Current action and preconditions to check: trajectory_clear

Your task: For each precondition in the list above, predict whether it will hold at this action.

Consider the current scene as observed from the mobile robot's camera, and analyze the predicted future states of all dynamic agents (e.g., people, animals, vehicles, or any moving entities) within the NEXT SECOND.

IMPORTANT: Only answer "very likely" if you are absolutely certain—based on strong, clear evidence—that a dynamic agent will violate the precondition in the predicted future state. Do NOT answer "very likely" for unlikely, ambiguous, or low-probability risks.

Ask yourself for each precondition: Is there a high probability, with clear and convincing evidence, that the predicted future states of any dynamic agent will interfere with the predicted future state of the currently executing action within the NEXT SECOND, causing that precondition to fail?

Assess the risk level based on these predictions. Use "likely" or "very likely" if motions create a clear risk of interference.

Use "neutral" or "improbable" if agents are nearby but their predicted paths are clearly diverging or non-conflicting.

Failure Risk Categories: "very improbable", "improbable", "neutral", "likely", "very likely"

Answer Format: Output ONLY the probability_of_failure value from these categories: "very improbable", "improbable", "neutral", "likely", "very likely"

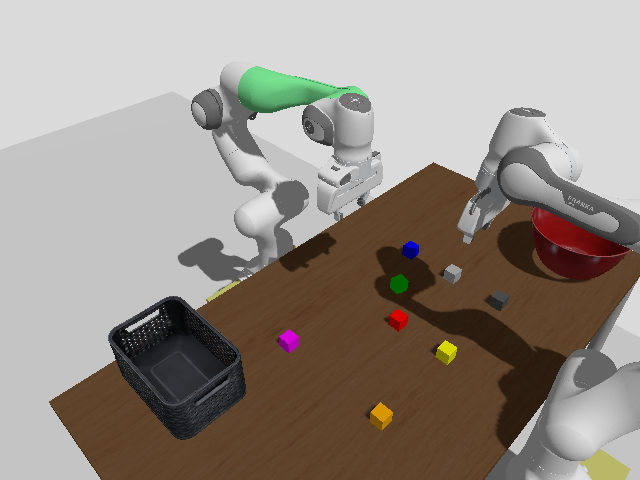

Answer: improbable